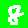
Digit: 8